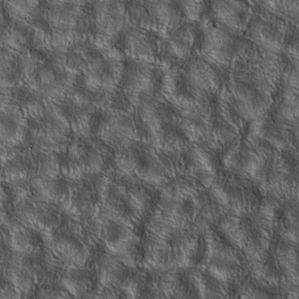
Label: non_frost